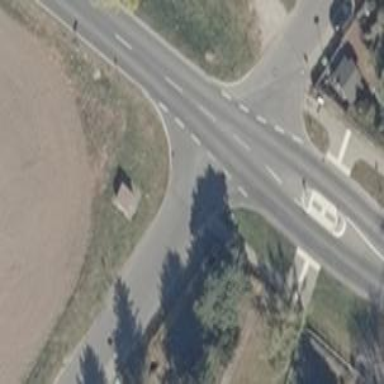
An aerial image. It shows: Secondary road with asphalt surface and lane markings.